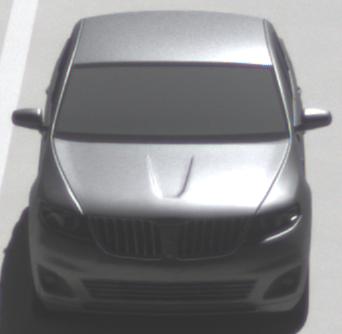
Make: Lincoln
Model: MKS
Detailed model: -
Model produced from: 2008
Model produced until: 2011
Doors: 4
Color: gray
Road condition: dry road
Daytime: midday
Contrast: high contrast